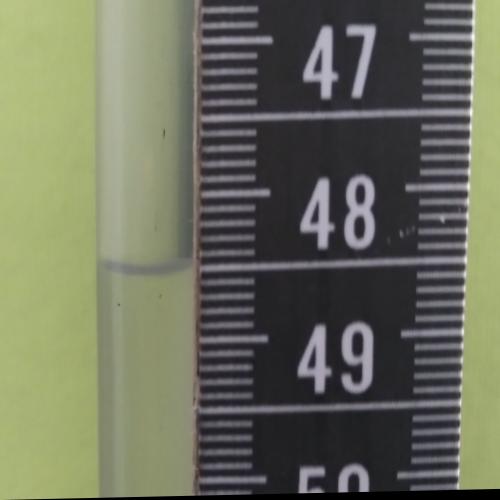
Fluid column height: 48.5 cm